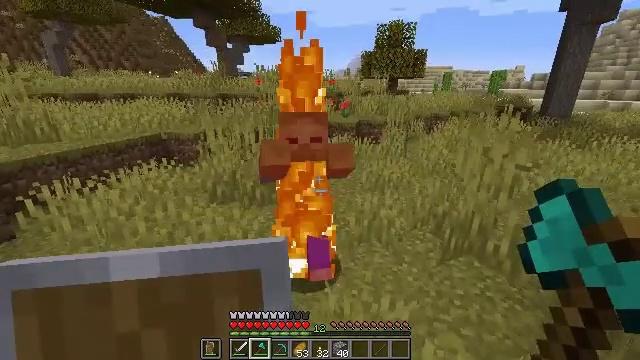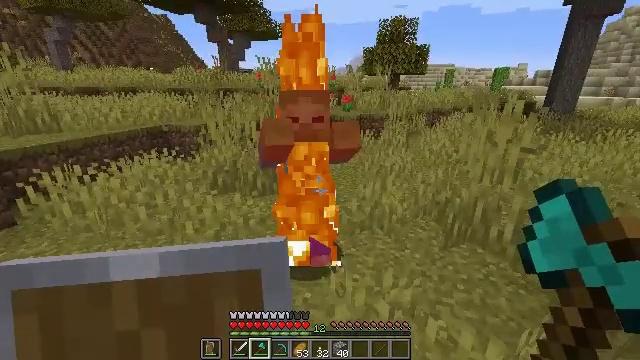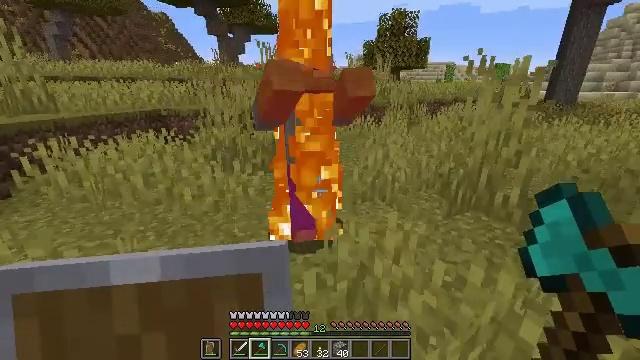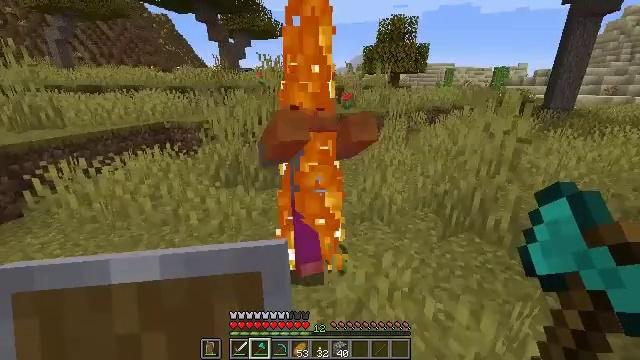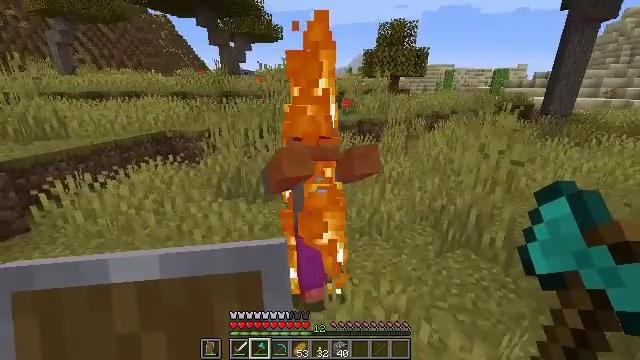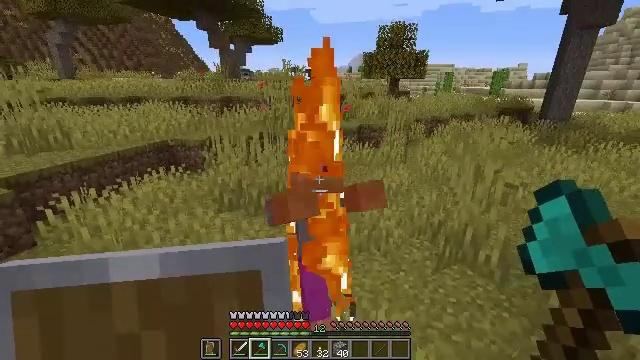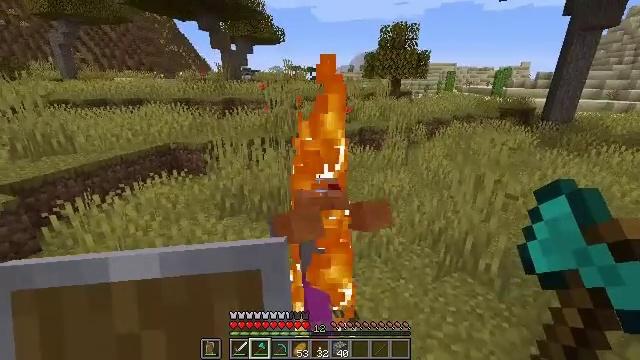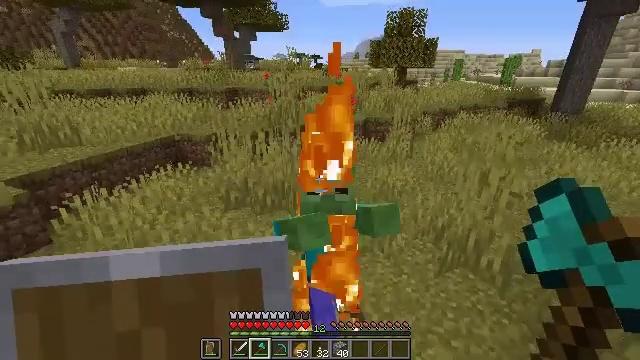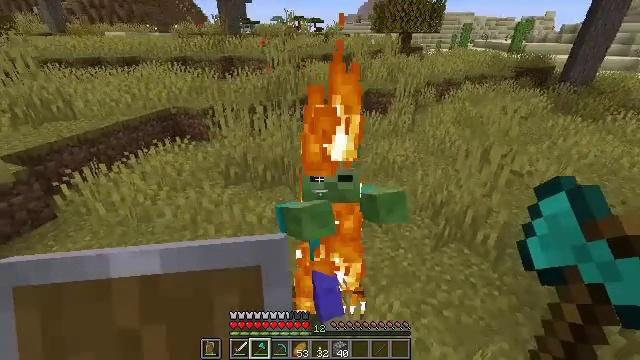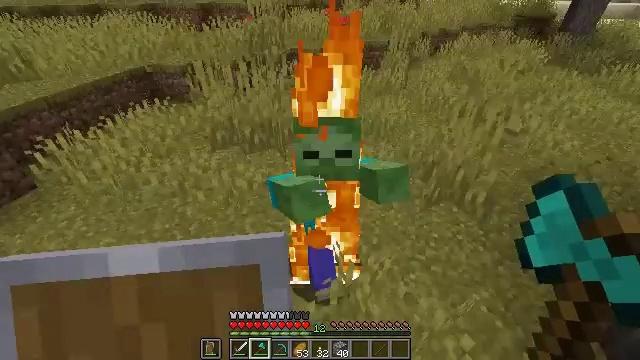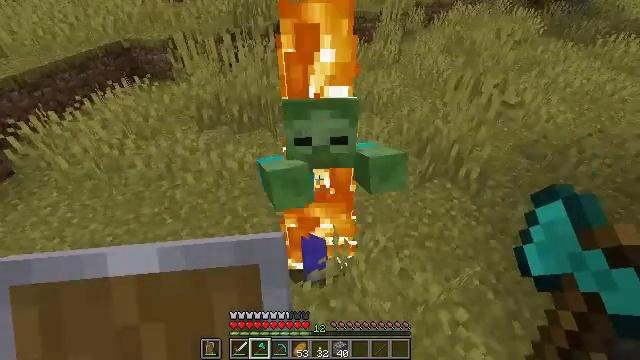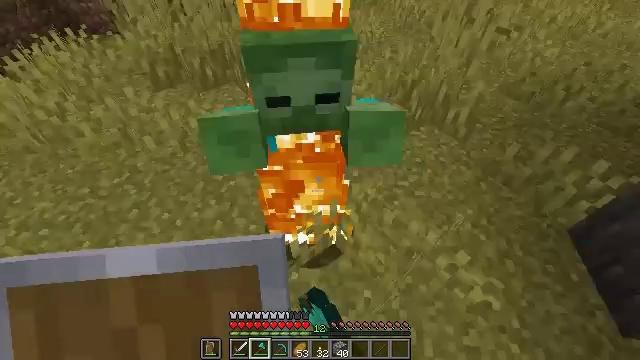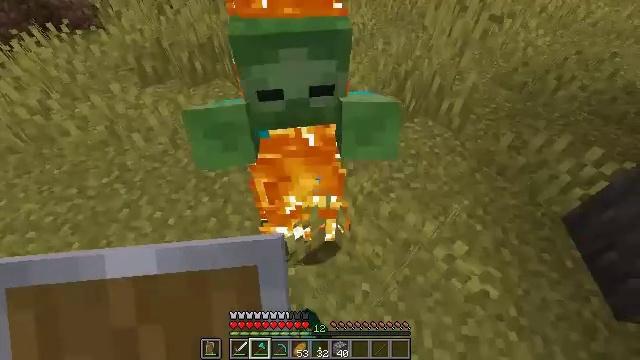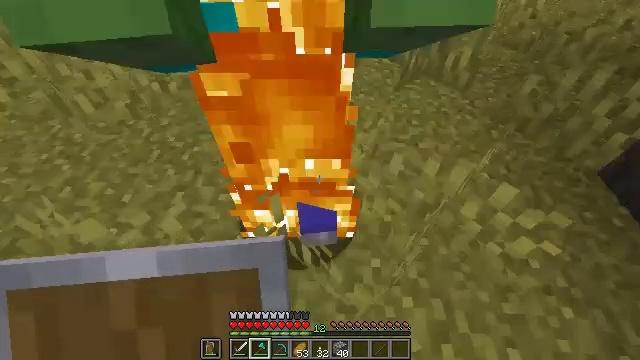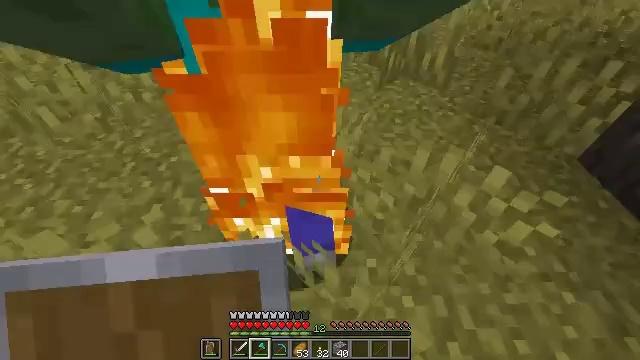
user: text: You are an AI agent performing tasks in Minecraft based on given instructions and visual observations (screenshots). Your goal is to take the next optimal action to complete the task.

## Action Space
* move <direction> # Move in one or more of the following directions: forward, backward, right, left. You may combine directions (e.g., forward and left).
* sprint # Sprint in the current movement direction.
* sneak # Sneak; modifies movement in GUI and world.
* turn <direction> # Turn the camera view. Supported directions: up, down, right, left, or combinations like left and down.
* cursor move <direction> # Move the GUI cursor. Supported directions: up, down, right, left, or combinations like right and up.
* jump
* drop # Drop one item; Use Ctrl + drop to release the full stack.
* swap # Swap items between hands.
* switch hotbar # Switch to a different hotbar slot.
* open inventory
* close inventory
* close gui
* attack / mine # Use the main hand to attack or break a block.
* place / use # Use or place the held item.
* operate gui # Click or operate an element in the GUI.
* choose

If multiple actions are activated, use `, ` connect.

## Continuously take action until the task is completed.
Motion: motion action
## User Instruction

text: Kill mobs.
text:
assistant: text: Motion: no_op
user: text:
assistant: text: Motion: jump
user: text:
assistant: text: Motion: jump
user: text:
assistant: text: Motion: move forward, jump
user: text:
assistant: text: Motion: move forward, jump
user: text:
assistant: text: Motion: move forward
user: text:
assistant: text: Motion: move forward, turn down
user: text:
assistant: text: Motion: move forward, turn down
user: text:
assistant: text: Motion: move forward, turn right and down
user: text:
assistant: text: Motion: turn right and down, attack / mine
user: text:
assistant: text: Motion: move back, turn right and down, attack / mine
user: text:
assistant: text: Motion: move back, turn right, attack / mine
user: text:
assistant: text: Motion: move back, turn right, attack / mine
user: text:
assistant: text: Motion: move back, turn right and up, jump
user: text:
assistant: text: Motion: jump